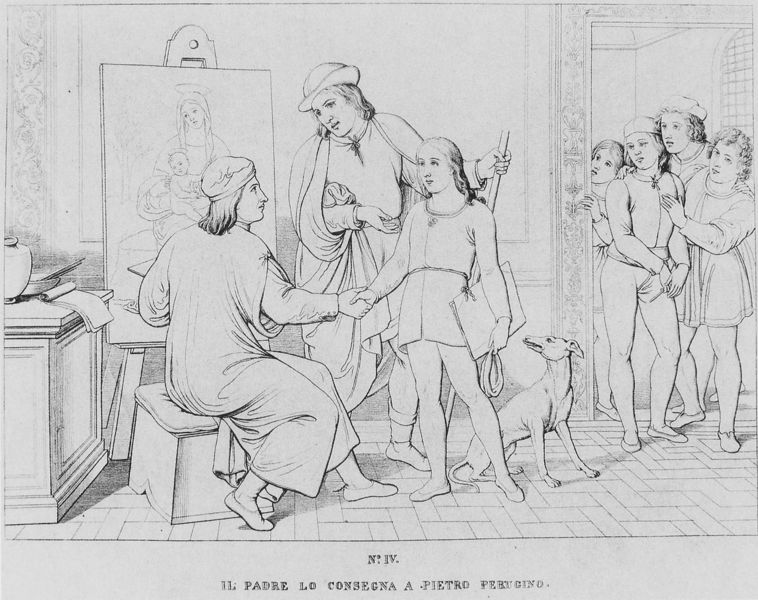
Titel: Vita di Raffaele da Urbino disegnata ed incisa da Giovanni Riepenhausen in XII Tavole, Roma 1833
Künstler: Johannes Riepenhausen
Schlagwörter: gemälde, mann, menschen, mädchen, sitzen, frau, hut, männer, stuhl, zeichnung, hund, tier, boden, familie, kind, kinder, modell, grafik, linien, hocker, hands, men, white, women, black, figures, gray, group, ladies, meeting, painting, room, sitting, table, wall, woman, atelier, maler, staffelei, picture, pictures, print, vase, junge, schwarzweiss, stich, künstler, text, leinwand, malen, palette, heiligenschein, zeichnen, jesus, angel, man, girl, boy, child, spanish, lich, begrüßung, drawing, geselle, paper, schüler, attelier, zeichenmappe, maria, madonna, black and white, cap, dog, sketch, desk, zeichner, model, door, vorstellen, atellier, still life, plan, latein, italian, art, artist, easel, painter, school, studio, legs, hung, canvas, paitning, händedruck, humans, mary, doorway, father, stick, spectators, handschütteln, black & white, boys, tiles, image, stafellei, tile, makeup, tights, hände schütteln, author, mentor, padre, watchers, master, introduction, student, apprentice, portfolio, meet, greyhound, students, jungendlicher, jungendliche, maira, introduce, stuent, aria, shaking, makup, apprentie, 후배를 만나는 화가, meets, trer